Field crop: maize
Growth stage: 2
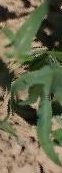
Species: maize